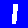
Digit: 1